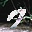
Label: 7